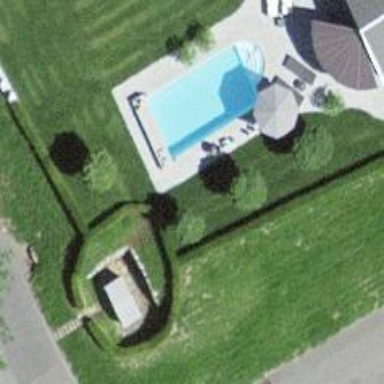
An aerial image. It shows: Swimming pool located in leisure land.